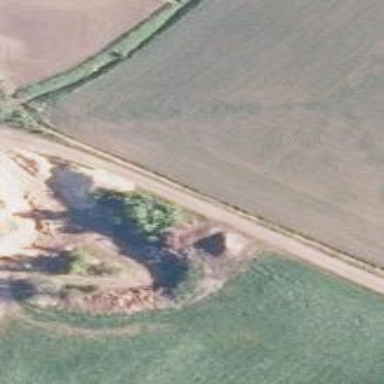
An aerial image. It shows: Quarry area.